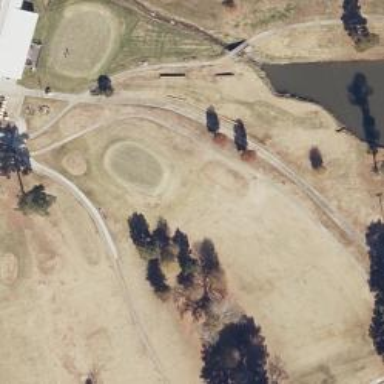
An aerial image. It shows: Grassy area designated as golf fairway.